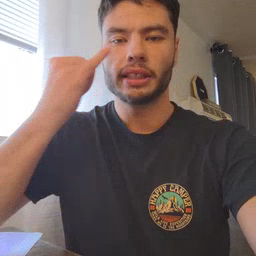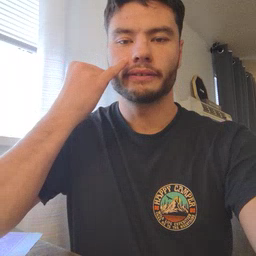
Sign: if